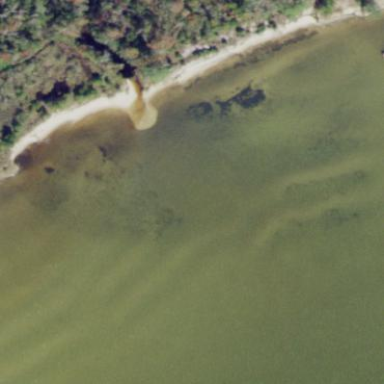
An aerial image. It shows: Beautiful beach with natural surroundings.